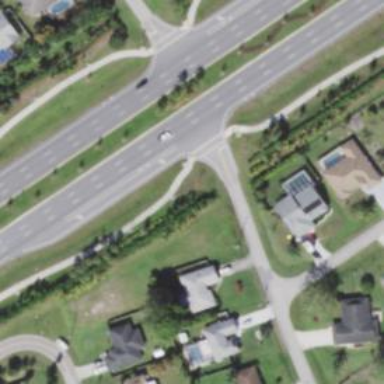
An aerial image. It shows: Asphalt footway with marked crossing.